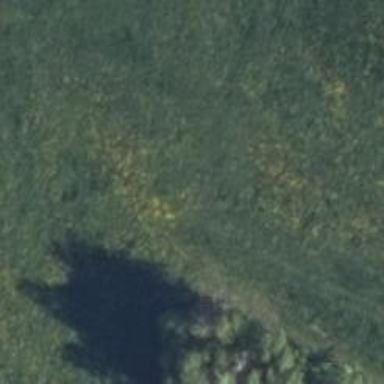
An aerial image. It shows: Grass track with grade5 tracktype.